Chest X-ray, PA view. Patient: 65 years old, sex M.
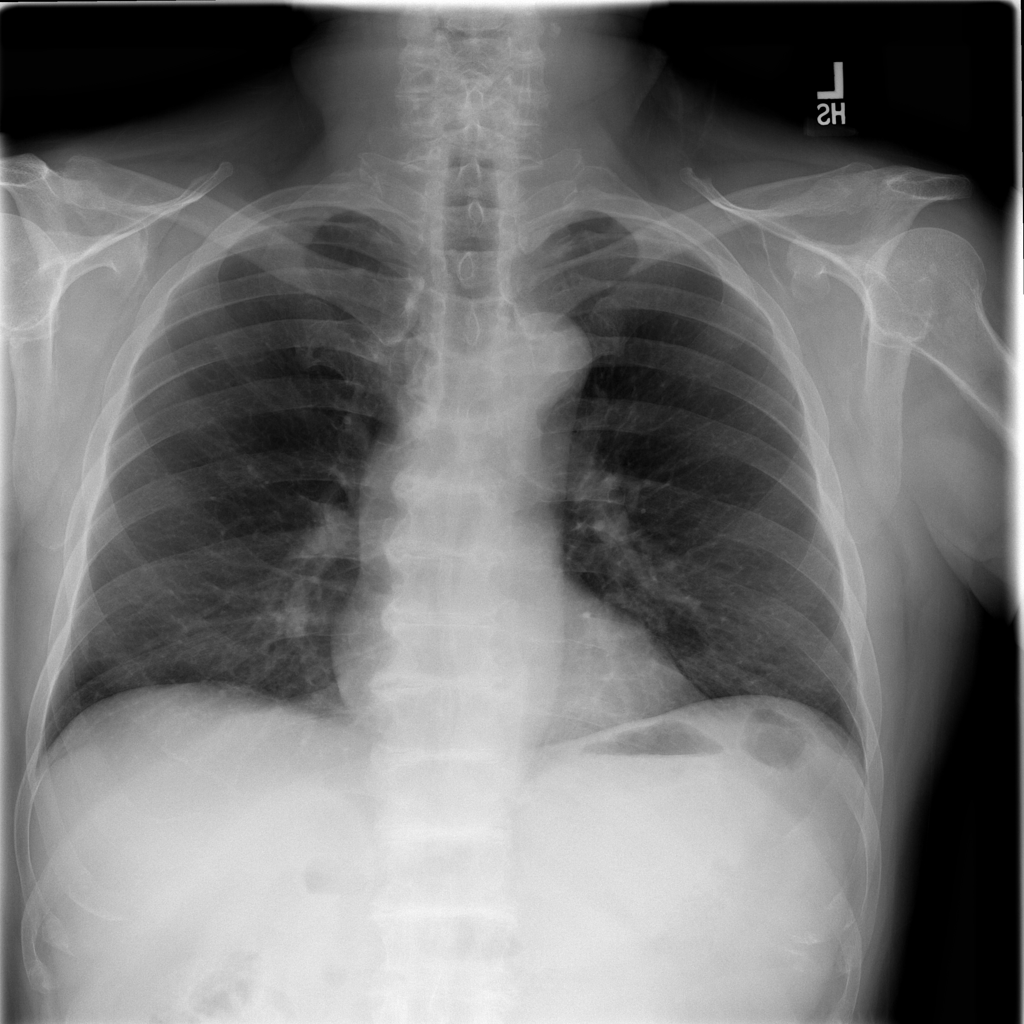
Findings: No Finding